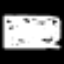
Label: squiggle